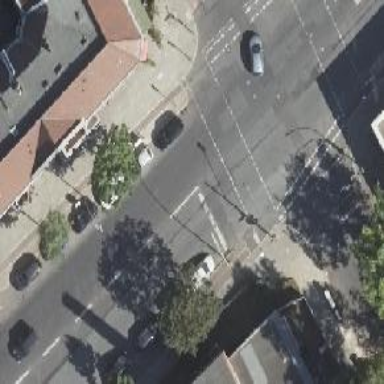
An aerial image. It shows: Road crossing with traffic signals.